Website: walmart
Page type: address-validator
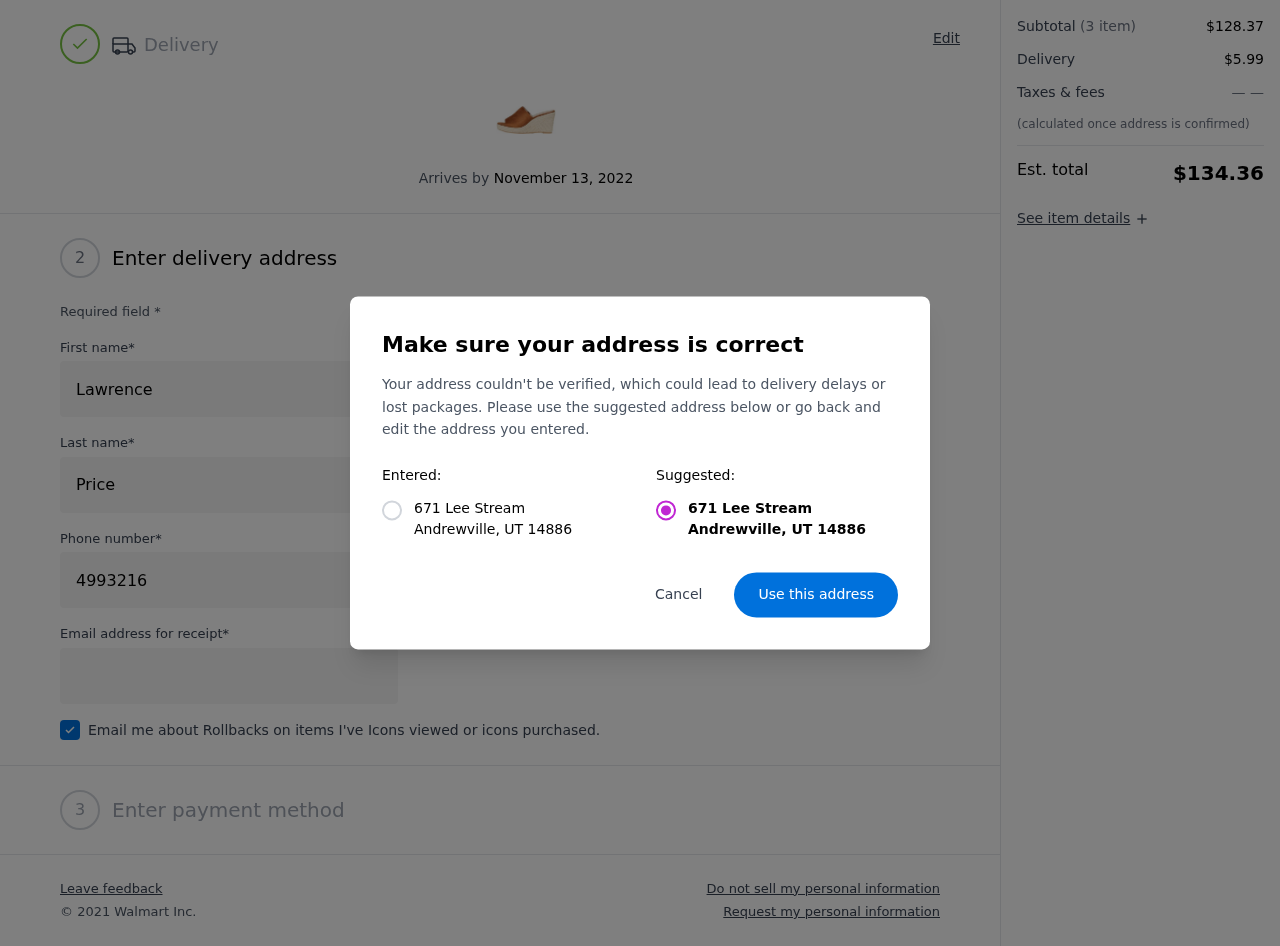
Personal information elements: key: PII_CITY
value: Andrewville
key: PII_POSTCODE
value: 14886
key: PII_STATE_ABBR
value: UT
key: PII_STREET
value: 671 Lee Stream
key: PII_FIRSTNAME
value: Lawrence
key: PII_LASTNAME
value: Price
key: PII_STREET2
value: Suite 366
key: PII_PHONE
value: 4993216699
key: PII_EMAIL
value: lawrenceprice@hotmail.com
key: PII_POSTCODE_FULL
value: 14886
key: PII_POSTCODE_NUMERIC
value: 14886
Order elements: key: ORDER_DELIVERY_DATE
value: November 13, 2022
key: ORDER_SUBTOTAL
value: $128.37
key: ORDER_SHIPPING_COST
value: $5.99
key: ORDER_TOTAL
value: $134.36